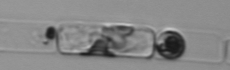
Label: Guinardia_delicatula_TAG_internal_parasite